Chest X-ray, PA view. Patient: 59 years old, sex M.
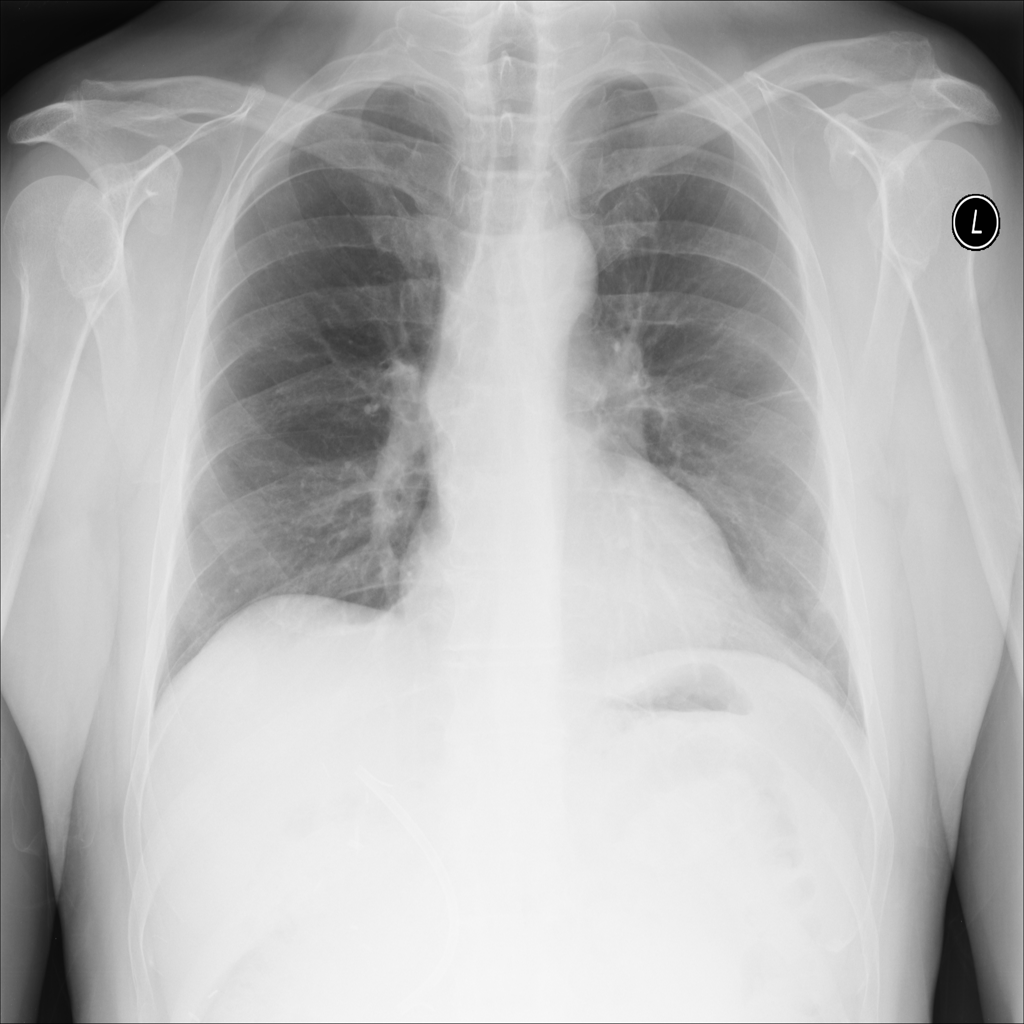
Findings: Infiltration